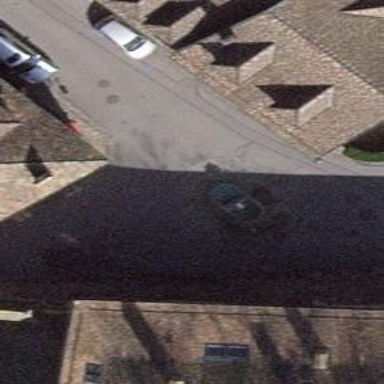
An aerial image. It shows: Residential road with asphalt surface leading to roundabout. There are no sidewalks.